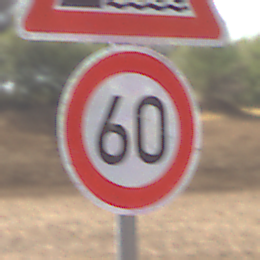
Verkehrszeichen: Geschwindigkeit60
Zusatzzeichen oben: Ufer
Umgebung: Outdoor, Nature
Tageszeit: MorningAfternoon
Wetter: PartlyCloudy
Licht: Natural
Jahreszeit: NotSpecified
Kontrast: HighContrast